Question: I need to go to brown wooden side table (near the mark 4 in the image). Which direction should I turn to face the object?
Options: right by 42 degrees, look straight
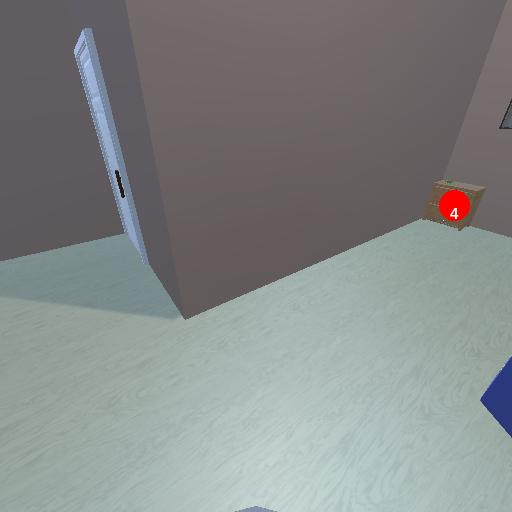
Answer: right by 42 degrees